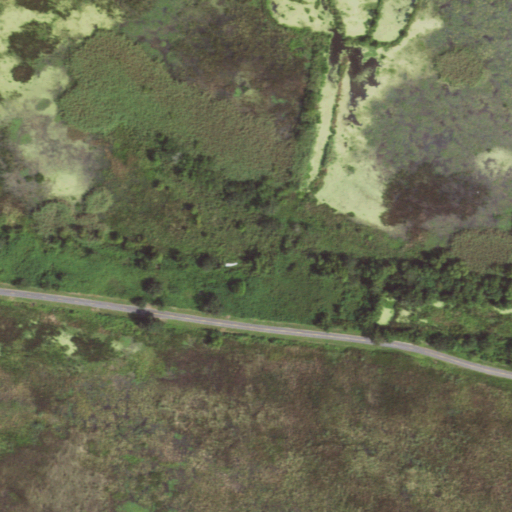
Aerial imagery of ridge(s) in Louisiana named Chenier Perdue Ridge containing herbaceous wetlands, open development, woody wetlands, low intensity development, and open water